Question: I am working on a project where I have a table view which contains a number of cells with pretty complex content. It will be between usually not more than two, but in exceptions up to - lets say - 30 of them. Each of these complex cells contain a line chart. I am using ios-charts (<URL> for this.
This is what the View Controller's content looks like:

The code I use for dequeuing the cells in the viewController's cellForRowAtIndexPath method is kind of the following:
'''
var cell = tableView.dequeueReusableCellWithIdentifier("PerfgraphCell", forIndexPath: indexPath) as? UITableViewCell
if cell == nil {
let nib:Array = NSBundle.mainBundle().loadNibNamed("PerfgraphCell", owner: self, options: nil)
cell = nib[0] as? FIBPerfgraphCell
}
cell.setupWithService(serviceObject, andPerfdataDatasourceId: indexPath.row - 1)
return cell!
'''
and in the cell's code I have a method "setupWithService" which pulls the datasources from an already existing object "serviceObject" and inits the drawing of the graph, like this:
'''
func setupWithService(service: ServiceObjectWithDetails, andPerfdataDatasourceId id: Int) {
let dataSource = service.perfdataDatasources[id]
let metadata = service.perfdataMetadataForDatasource(dataSource)
if metadata != nil {
if let lineChartData = service.perfdataDatasourcesLineChartData[dataSource] {
println("starting drawing for \(lineChartData.dataSets[0].yVals.count) values")
chartView.data = lineChartData
}
}
}
'''
Now the problem: depending on how many values are to be drawn in the chart (between 100 and 2000) the drawing seems to get pretty complex. The user notices that when he scrolls down: as soon as a cell is to be dequeued that contains such a complex chart, the scrolling gets stuck for a short moment until the chart is initialized. That's of course ugly!
For such a case, does it make sense to NOT dequeue the cells on demand but predefine them and hold them in an array once the data that is needed for graphing is received by the view controller and just pull the corresponding cell out of this array when it's needed? Or is there a way to make the initialization of the chart asynchronous, so that the cell is there immediately but the chart appears whenever it's "ready"?
Thanks for your responses!
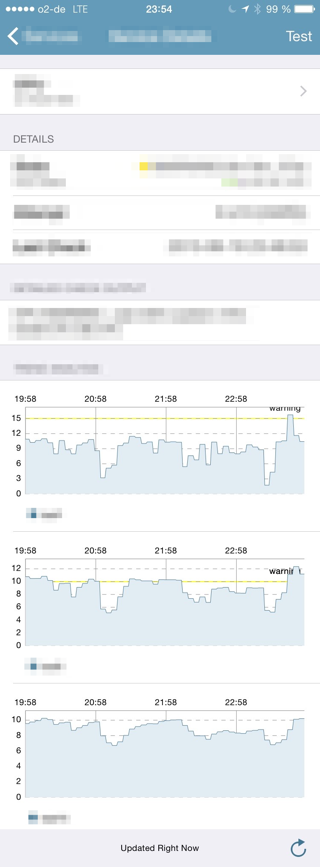
Answer: What you're trying to do is going to inevitably bump into some serious performance issues in one case or another. Storing all cells (and their data into memory) will quickly use up your application's available memory. On the other hand dequeueing and reloading will produce lags on some devices as you are experiencing right now. You'd be better off by rethinking your application's architecture, by either:
1- Precompute your graphs and export them as images. Loading images into and off cells will have much less of a performance knockoff.
2- Make the table view into a drill down menu where you only show one graph at a time.
Hope this helps!